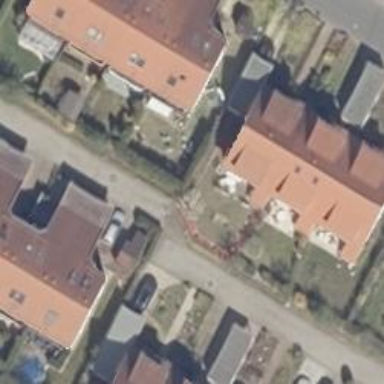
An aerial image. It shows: Living street.